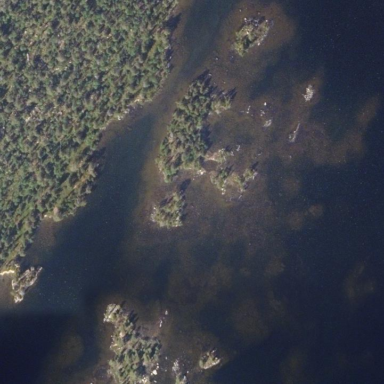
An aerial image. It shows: Islet.